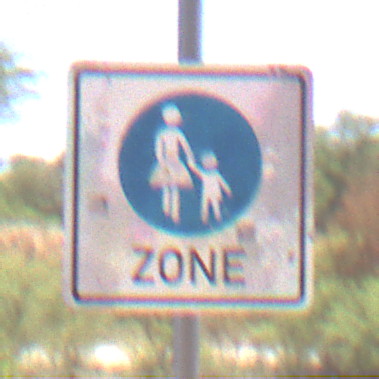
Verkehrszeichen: BeginnFussgaengerzone
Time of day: Midday
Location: Outdoor (RoadRail)
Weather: Clear
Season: NotSpecified
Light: Natural